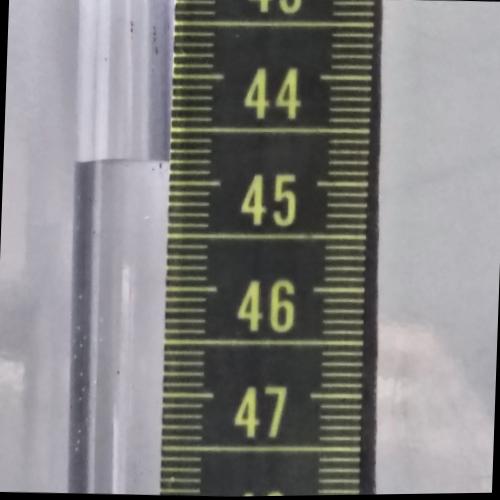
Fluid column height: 44.8 cm